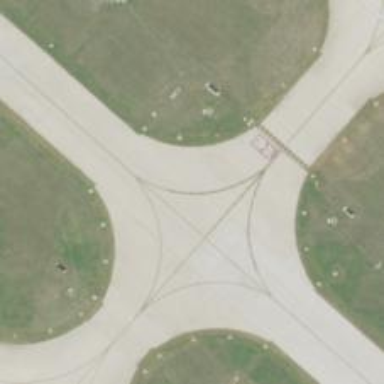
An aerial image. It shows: View of taxiway at the airport.